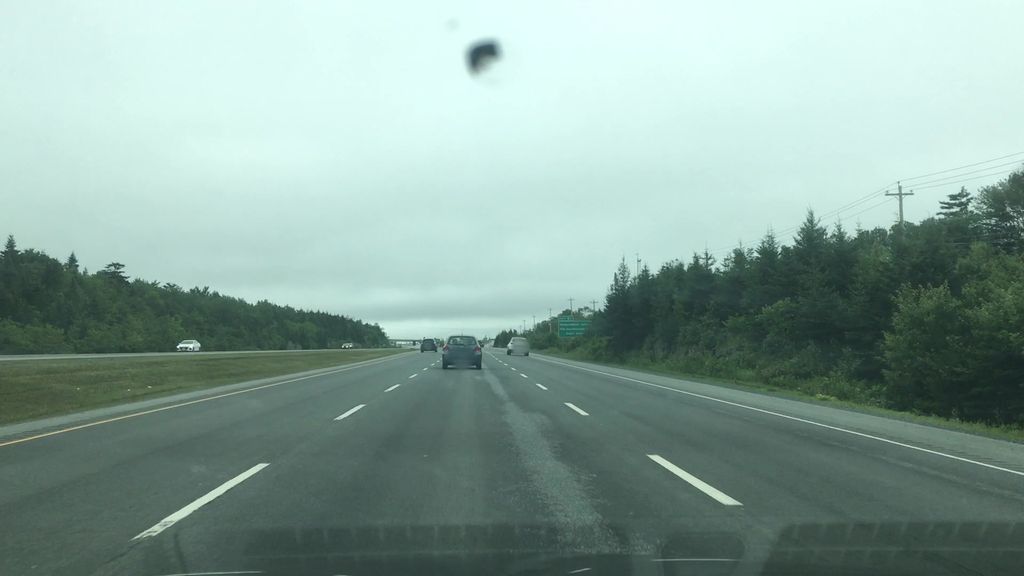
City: halifax